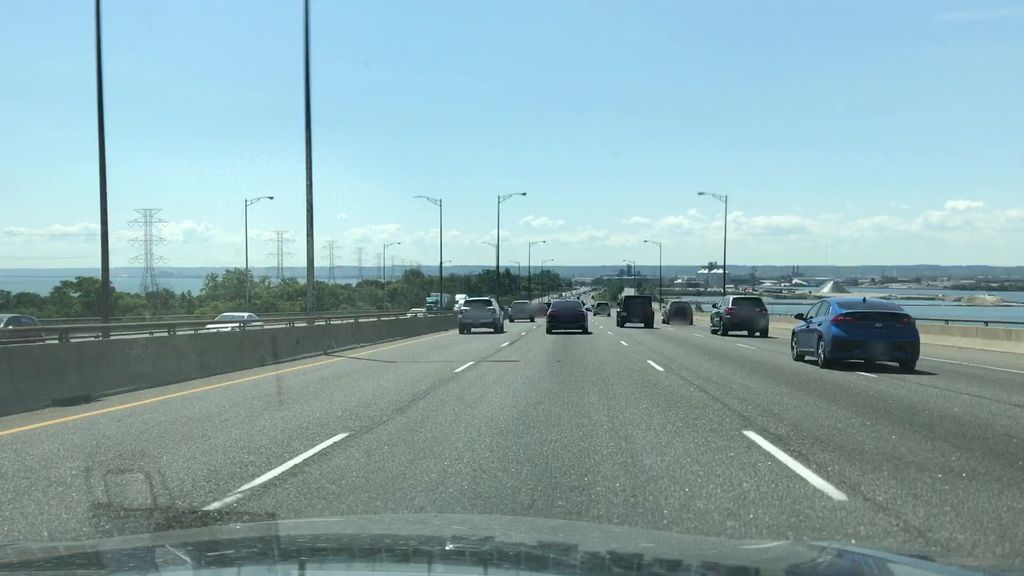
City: hamilton